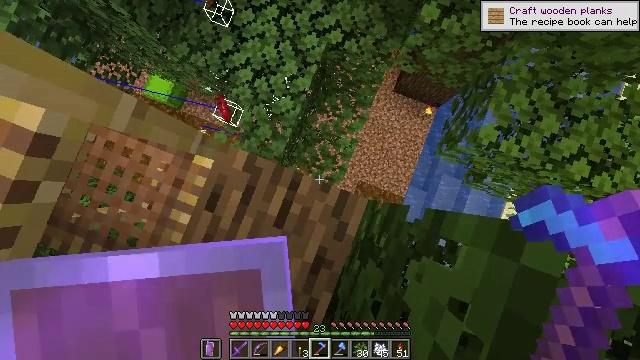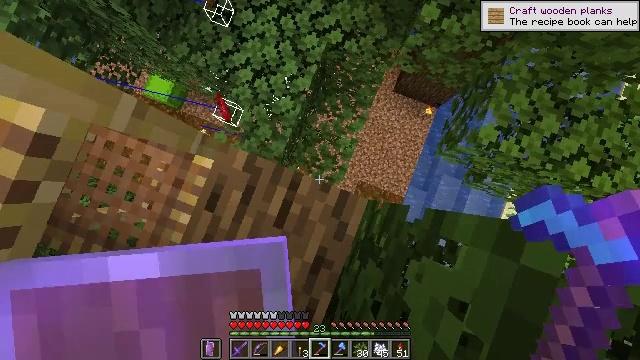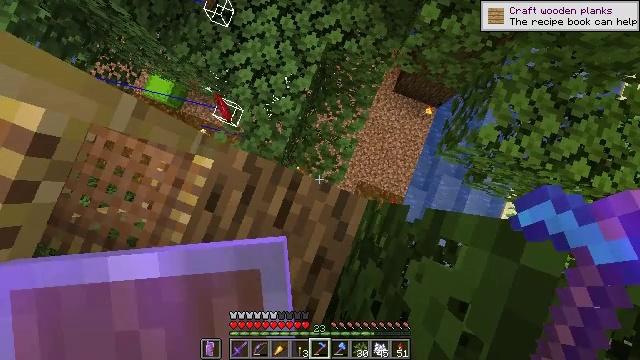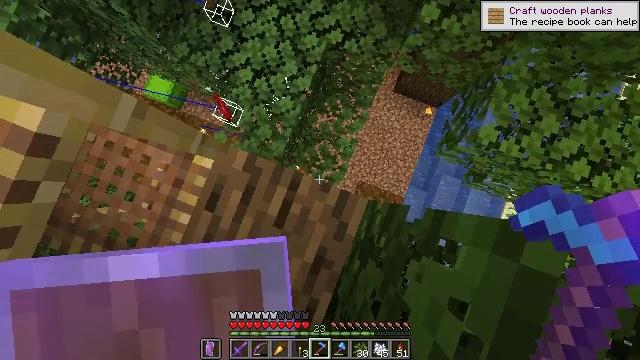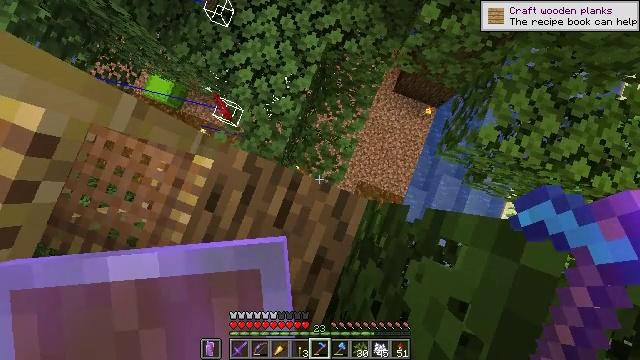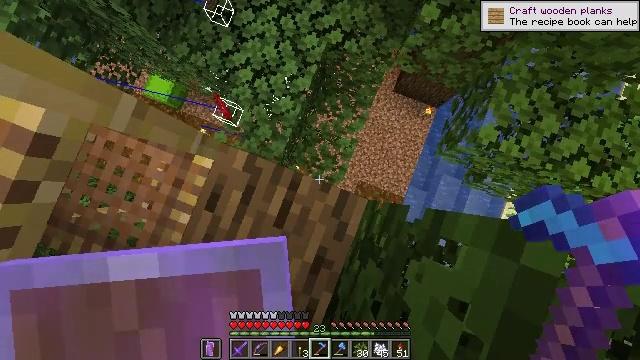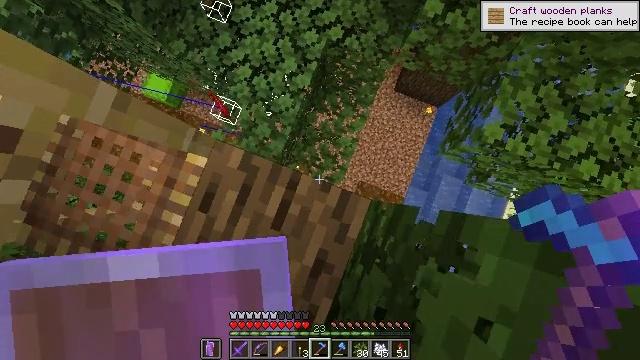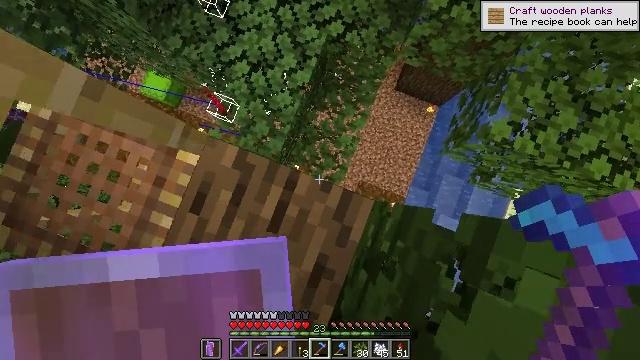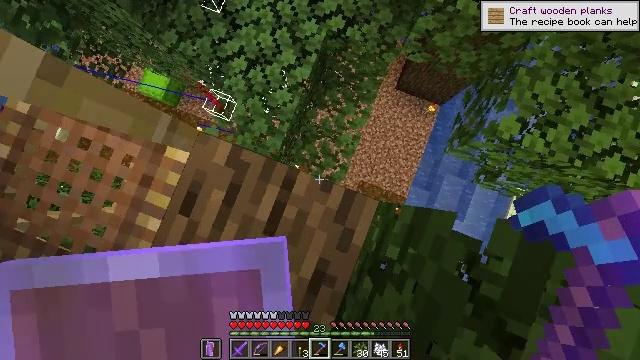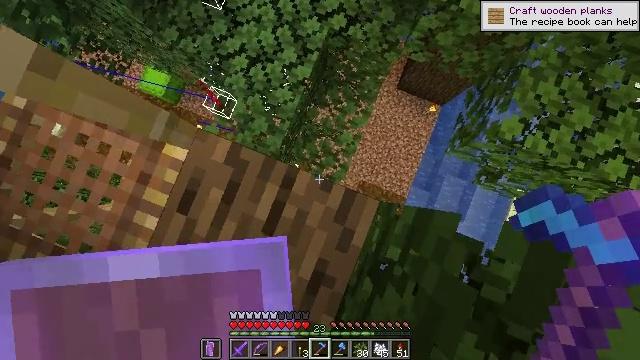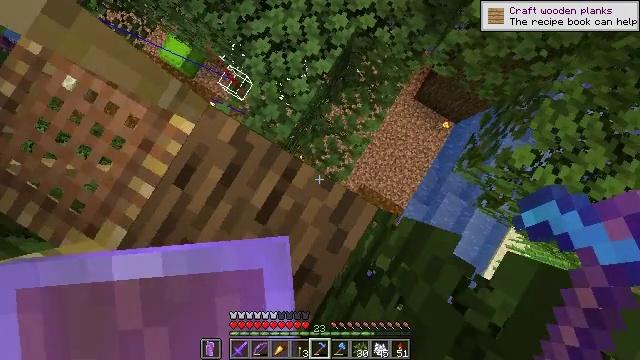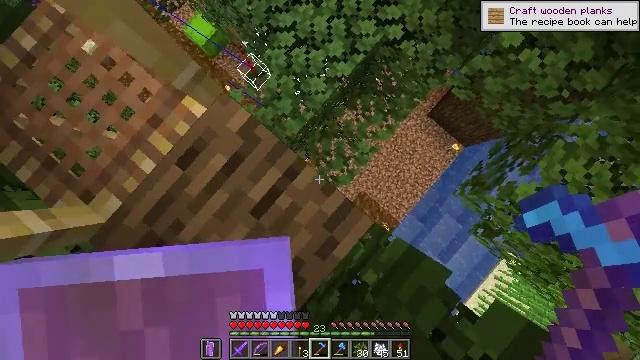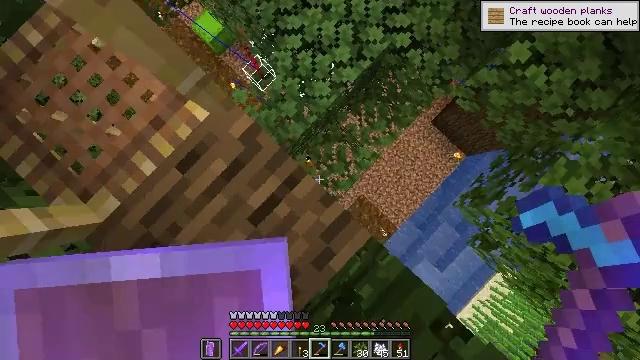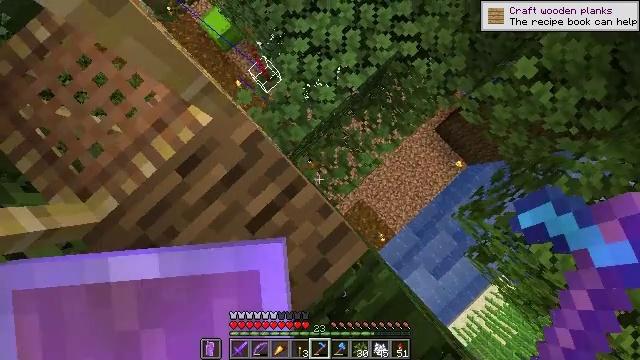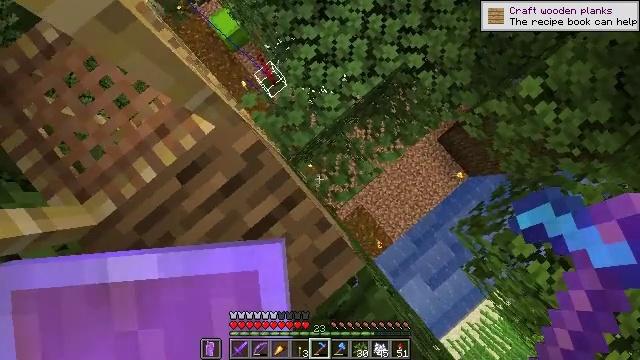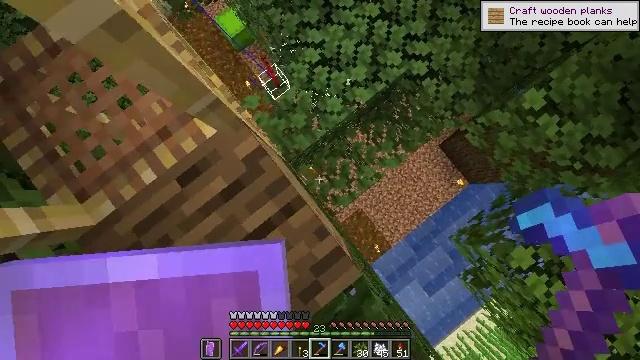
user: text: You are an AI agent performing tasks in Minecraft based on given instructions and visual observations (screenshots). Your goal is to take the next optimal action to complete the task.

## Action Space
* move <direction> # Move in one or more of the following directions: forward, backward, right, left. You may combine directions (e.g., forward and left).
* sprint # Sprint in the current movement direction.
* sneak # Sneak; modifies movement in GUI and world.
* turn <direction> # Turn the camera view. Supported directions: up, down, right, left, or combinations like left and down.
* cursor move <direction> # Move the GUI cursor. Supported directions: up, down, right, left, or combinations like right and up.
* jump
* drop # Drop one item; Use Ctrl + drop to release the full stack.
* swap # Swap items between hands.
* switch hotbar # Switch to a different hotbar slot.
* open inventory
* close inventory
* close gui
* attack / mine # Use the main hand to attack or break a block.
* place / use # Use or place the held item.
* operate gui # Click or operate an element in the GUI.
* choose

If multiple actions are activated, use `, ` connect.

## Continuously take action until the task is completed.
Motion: motion action
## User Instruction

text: Harvest dark oak leaves for decorative purposes.
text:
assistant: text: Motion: no_op
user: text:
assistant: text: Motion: no_op
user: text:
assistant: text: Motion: no_op
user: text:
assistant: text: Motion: no_op
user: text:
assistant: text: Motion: sneak
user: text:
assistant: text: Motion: sneak
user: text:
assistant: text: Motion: sneak
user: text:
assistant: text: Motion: sneak
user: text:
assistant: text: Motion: sneak
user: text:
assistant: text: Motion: sneak, turn left
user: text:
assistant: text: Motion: move forward, sneak, turn left
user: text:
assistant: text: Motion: move forward, sneak, turn left
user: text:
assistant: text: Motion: move forward, sneak, turn left
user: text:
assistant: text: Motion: move forward, sneak, turn left
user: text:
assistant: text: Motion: move forward, sneak, turn left
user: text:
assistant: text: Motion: move forward, sneak
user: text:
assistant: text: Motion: move forward, sneak
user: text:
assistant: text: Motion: move forward, sneak
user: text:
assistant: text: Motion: move forward, sneak
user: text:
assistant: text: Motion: move forward, sneak
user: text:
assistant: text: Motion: sneak, attack / mine
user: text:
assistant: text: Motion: sneak, attack / mine
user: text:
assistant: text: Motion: sneak, attack / mine
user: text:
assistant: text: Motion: sneak, attack / mine
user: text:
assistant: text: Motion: sneak, attack / mine
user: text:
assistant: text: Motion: sneak, attack / mine
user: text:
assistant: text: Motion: sneak, attack / mine
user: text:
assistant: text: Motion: sneak, attack / mine
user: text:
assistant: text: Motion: sneak, attack / mine
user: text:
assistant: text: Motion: sneak, turn up, attack / mine